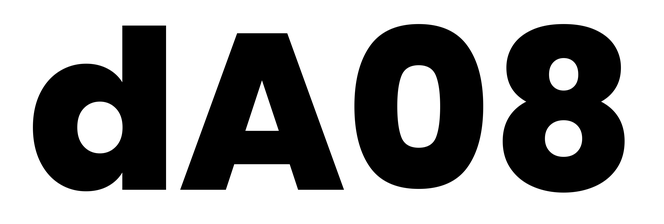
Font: Poppins-ExtraBold